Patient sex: F
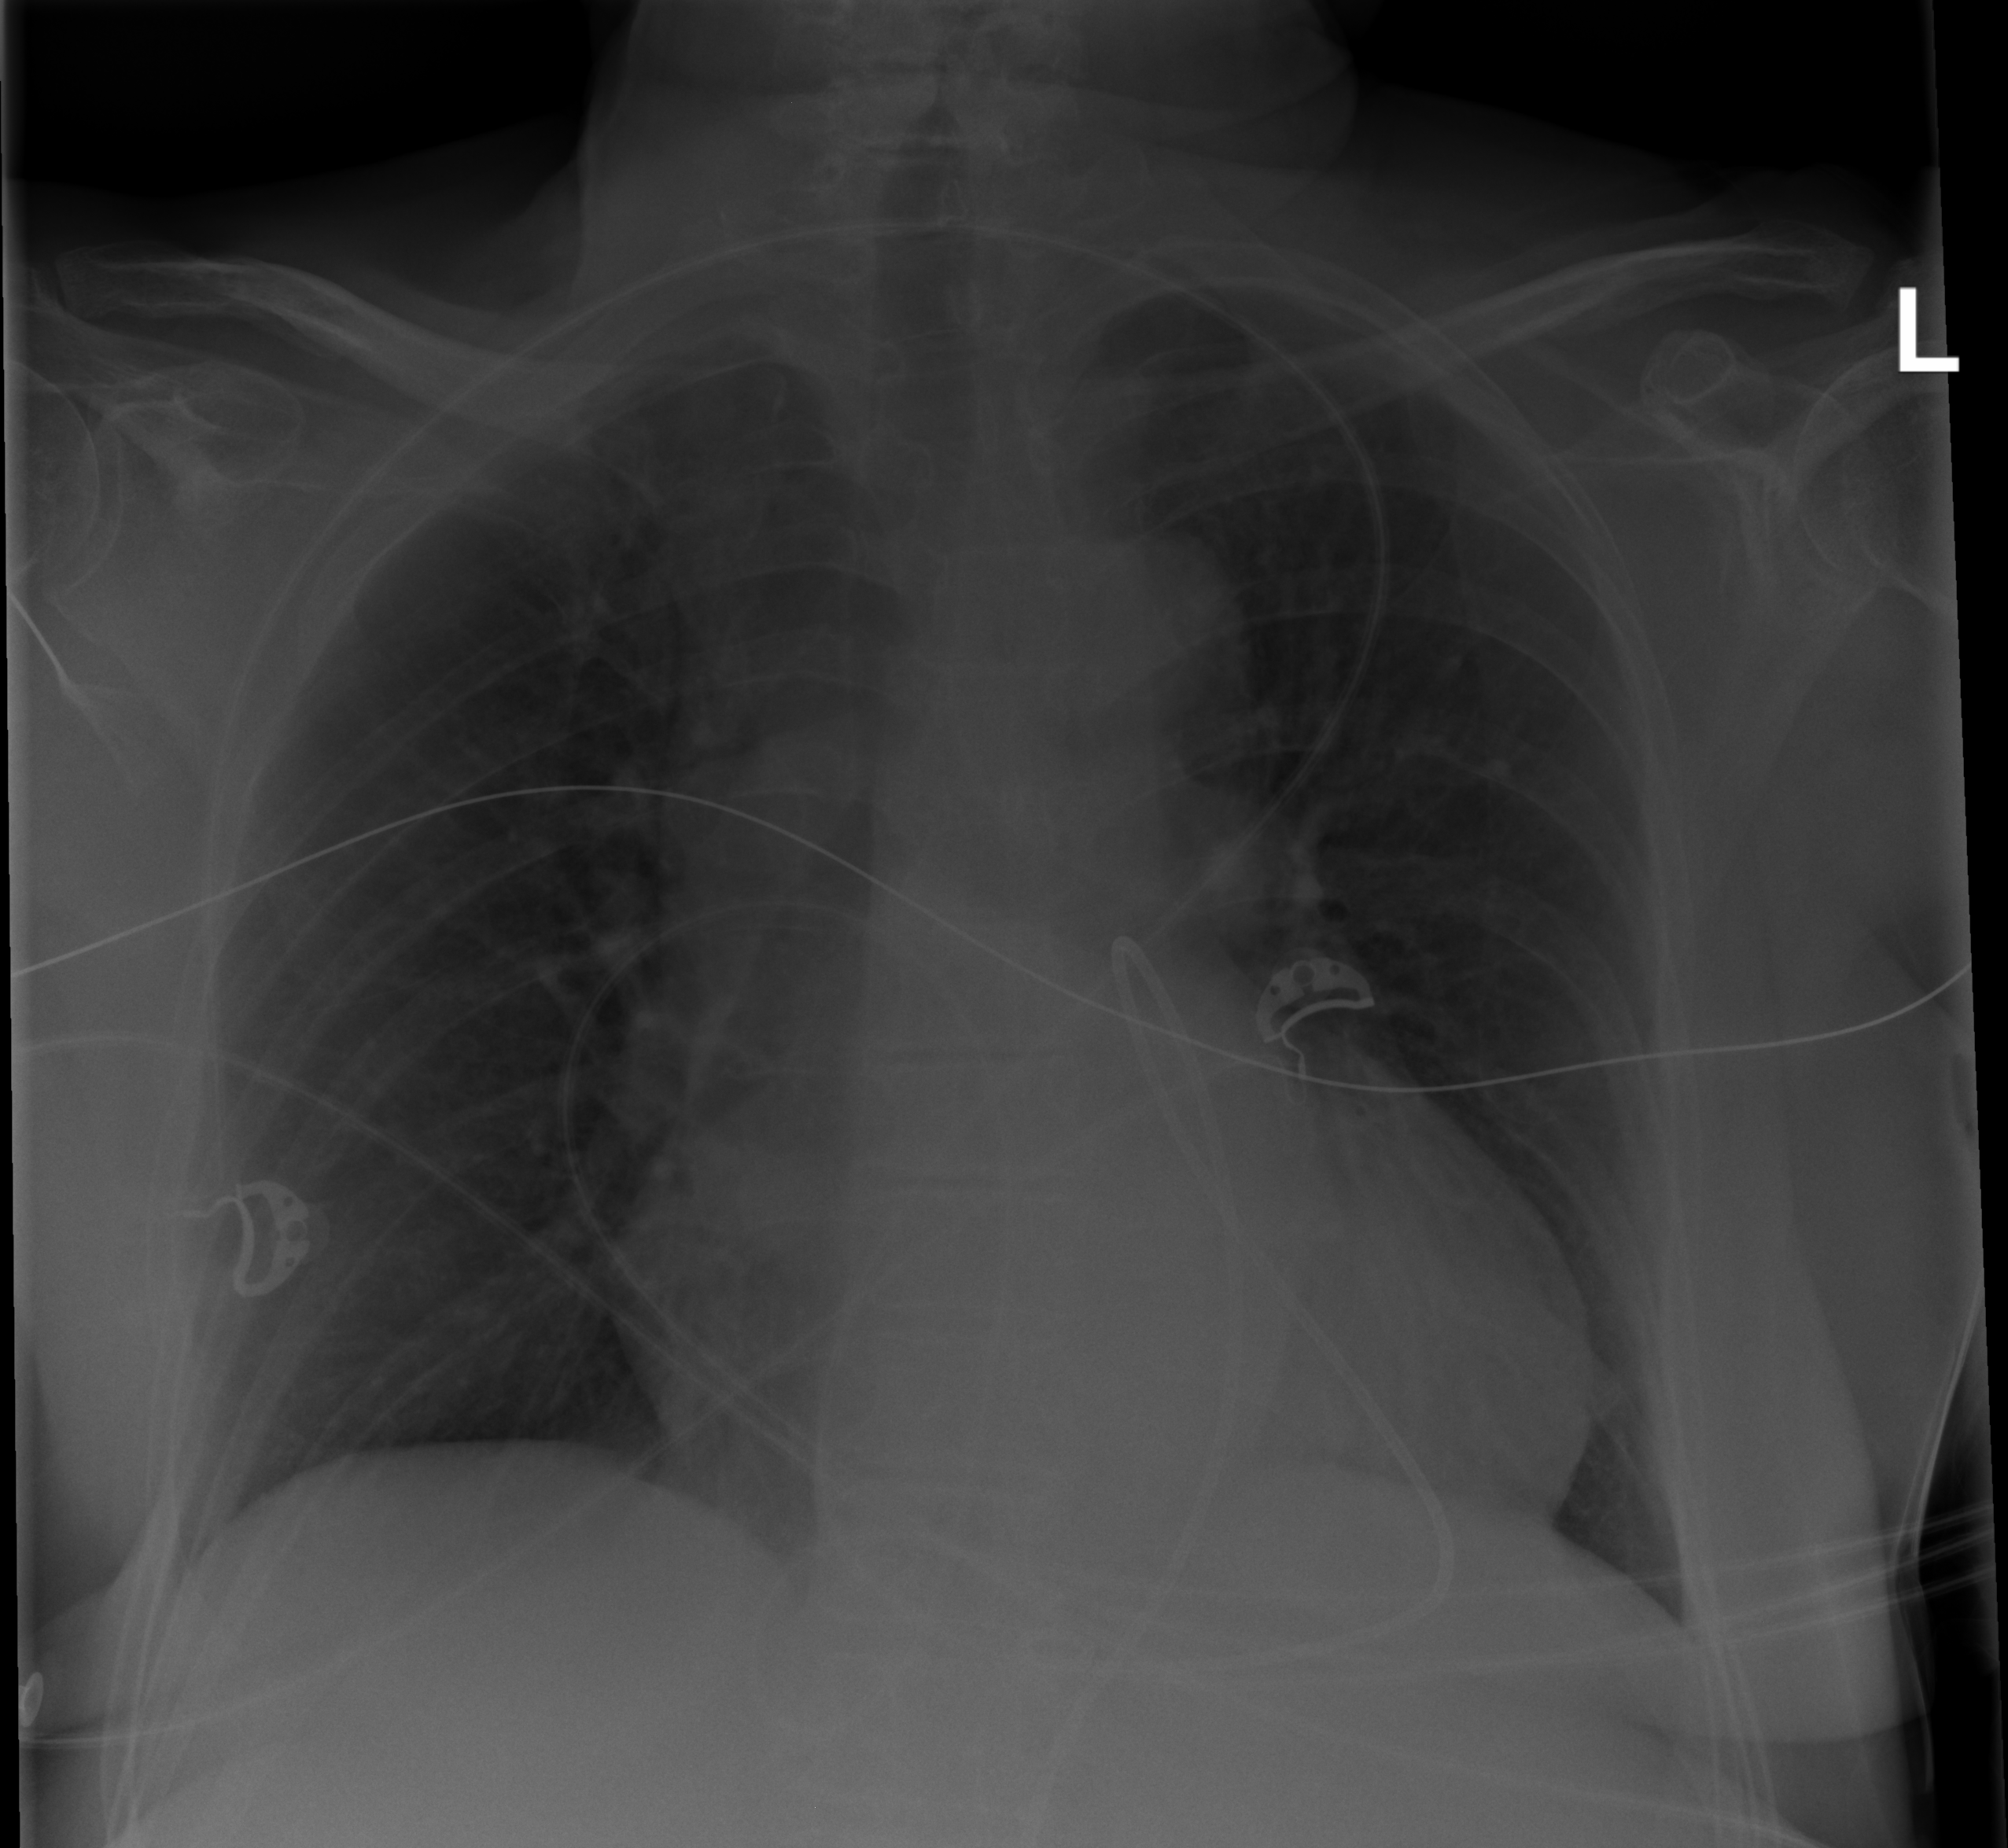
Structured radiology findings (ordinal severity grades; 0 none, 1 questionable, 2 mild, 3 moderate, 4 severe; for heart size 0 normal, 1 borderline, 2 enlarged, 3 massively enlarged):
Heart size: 2
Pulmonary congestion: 0
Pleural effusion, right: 0
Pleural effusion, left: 0
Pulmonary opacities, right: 0
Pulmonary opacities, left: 0
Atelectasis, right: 2
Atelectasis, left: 0